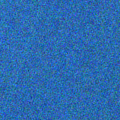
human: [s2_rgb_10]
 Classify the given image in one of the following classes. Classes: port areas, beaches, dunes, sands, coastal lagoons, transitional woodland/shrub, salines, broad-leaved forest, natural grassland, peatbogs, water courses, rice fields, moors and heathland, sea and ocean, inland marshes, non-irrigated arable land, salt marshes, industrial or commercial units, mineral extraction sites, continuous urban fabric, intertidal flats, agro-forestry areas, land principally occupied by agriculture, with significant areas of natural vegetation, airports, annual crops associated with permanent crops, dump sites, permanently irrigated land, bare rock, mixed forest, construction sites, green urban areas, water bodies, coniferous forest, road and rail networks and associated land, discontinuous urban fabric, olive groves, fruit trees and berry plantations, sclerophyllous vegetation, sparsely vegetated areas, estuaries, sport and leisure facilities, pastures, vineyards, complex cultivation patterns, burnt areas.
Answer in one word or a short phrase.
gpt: sea and ocean